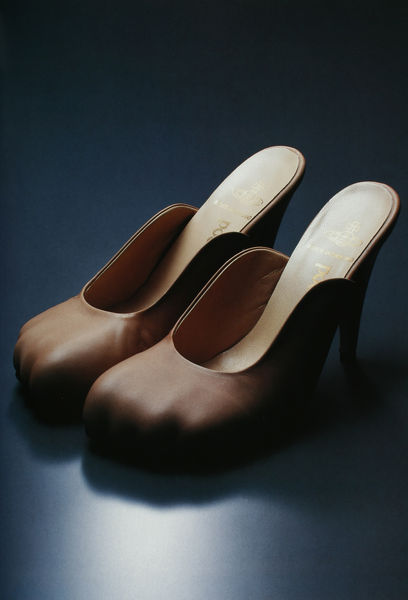
Titel: Pantoffeln
Künstler: Vivienne Westwood
Standort: Kyoto (Japan)
Institution: Kyoto Costume Institute
Schlagwörter: blau, schatten, braun, elegant, holz, licht, schwarz, mode, schön, rund, schuhe, sandalen, foto, offen, pantoffel, sandale, leder, absätze, pumps, absatz, schwatz, blaue, absatzschuhe, frauenschuhe, für mädchen